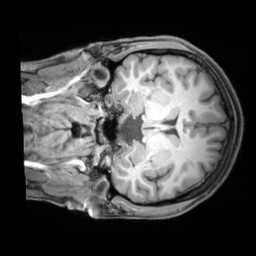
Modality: T1w
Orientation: coronal
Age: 30
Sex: female
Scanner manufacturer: siemens
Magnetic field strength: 3 T
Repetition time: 1.97 s
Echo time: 0.00206 s